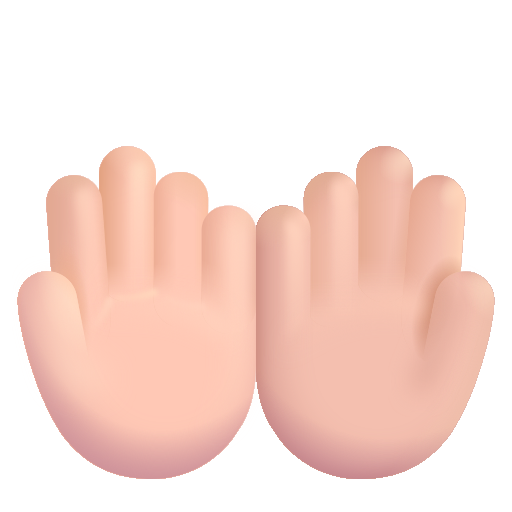
palms up together color light